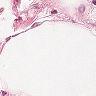
Metastatic tissue present: no